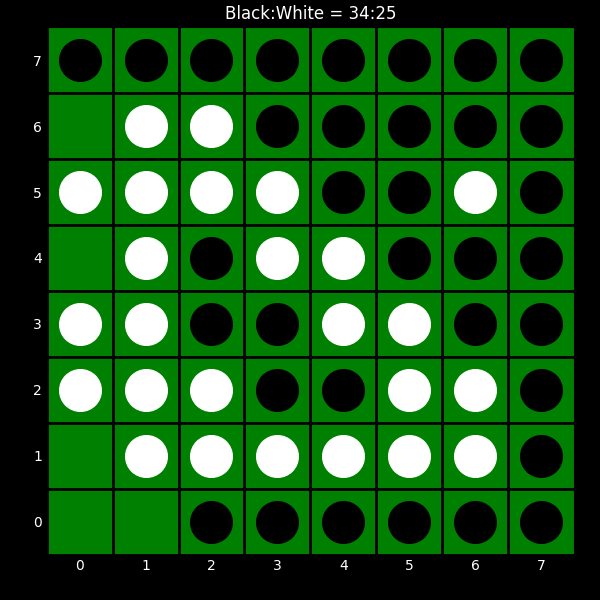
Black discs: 34
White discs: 25